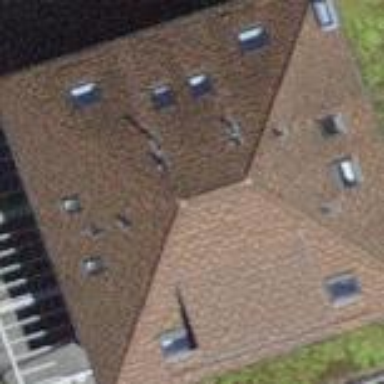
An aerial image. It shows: Building with hipped roof covered in roof tiles.